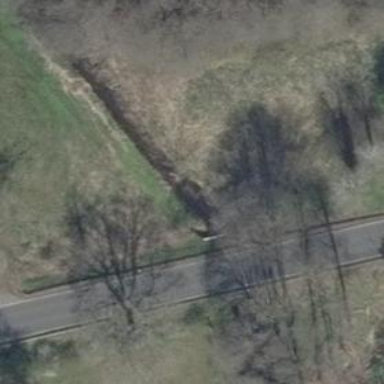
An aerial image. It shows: Culvert tunnel.